Question: I'm populating my app with JSON off of a Rails app (<URL>. I want to be able to do the same thing in my app but I'm having difficulty doing that.
On my Storyboard I have a Collection Reusable View with a UICollectionReusableView class and an identifier called "releasesGroup", I also have a label that connects to the UICollectionReusableView called "releasesHeader".
I also want to show the corresponding date in the header, something like this:

'''
- (void)viewDidLoad
{
[super viewDidLoad];
NSURL *upcomingReleaseURL = [NSURL URLWithString:@"http://obscure-lake-7450.herokuapp.com/upcoming.json"];
NSData *jsonData = [NSData dataWithContentsOfURL:upcomingReleaseURL];
NSError *error = nil;
NSDictionary *dataDictionary = [NSJSONSerialization JSONObjectWithData:jsonData options:0 error:&error];
self.upcomingReleases = [NSMutableArray array];
NSArray *upcomingReleasesArray = [dataDictionary objectForKey:@"upcoming_releases"];
for (NSDictionary *upcomingReleaseDictionary in upcomingReleasesArray) {
UpcomingRelease *upcomingRelease = [UpcomingRelease upcomingReleaseWithName:[upcomingReleaseDictionary objectForKey:@"release_name"]];
upcomingRelease.release_date = [upcomingReleaseDictionary objectForKey:@"release_date"];
[self.upcomingReleases addObject:upcomingRelease];
}
[self.collectionView registerClass:[UpcomingReleaseCell class] forCellWithReuseIdentifier:@"UpcomingReleaseCell"];
}
- (NSInteger)numberOfSectionsInCollectionView:(UICollectionView *)collectionView
{
return 1;
}
- (NSInteger)collectionView:(UICollectionView *)collectionView numberOfItemsInSection:(NSInteger)section {
return [self.upcomingReleases count];
}
- (UICollectionViewCell *)collectionView:(UICollectionView *)collectionView cellForItemAtIndexPath:(NSIndexPath *)indexPath {
static NSString *identifier = @"Cell";
UpcomingReleaseCell *cell = [collectionView dequeueReusableCellWithReuseIdentifier:identifier forIndexPath:indexPath];
UpcomingRelease *upcomingRelease = [self.upcomingReleases objectAtIndex:indexPath.row];
cell.release_name.text = upcomingRelease.release_name;
return cell;
}
'''
'''
@interface ReleasesGroup : UICollectionReusableView
@property (weak, nonatomic) IBOutlet UILabel *releasesHeader;
@end
@implementation ReleasesGroup
- (id)initWithFrame:(CGRect)frame
{
self = [super initWithFrame:frame];
if (self) {
// Initialization code
}
return self;
}
@end
'''
Thanks.
'''
- (void)prepareForSegue:(UIStoryboardSegue *)segue sender:(id)sender
{
if ([[segue identifier] isEqualToString:@"showRelease"])
{
NSIndexPath *selectedIndexPath = [[self.collectionView indexPathsForSelectedItems] objectAtIndex:0];
ReleaseViewController *releaseViewController = [segue destinationViewController];
releaseViewController.singleRelease = self.upcomingReleases[selectedIndexPath.row];
}
}
'''
'''
#import <UIKit/UIKit.h>
#import "UpcomingRelease.h"
@interface ReleaseViewController : UIViewController
@property (strong, nonatomic) UpcomingRelease *singleRelease;
@property (weak, nonatomic) IBOutlet UILabel *release_name;
@property (weak, nonatomic) IBOutlet UILabel *release_price;
@property (weak, nonatomic) IBOutlet UILabel *release_colorway;
@property (weak, nonatomic) IBOutlet UILabel *release_date;
@property (weak, nonatomic) IBOutlet UIImageView *thumb;
@end
'''
'''
#import "ReleaseViewController.h"
@interface ReleaseViewController ()
@end
@implementation ReleaseViewController
@synthesize singleRelease = _singleRelease;
@synthesize release_name = _release_name;
@synthesize release_price = _release_price;
@synthesize release_colorway = _release_colorway;
@synthesize release_date = _release_date;
@synthesize thumb = _thumb;
- (id)initWithNibName:(NSString *)nibNameOrNil bundle:(NSBundle *)nibBundleOrNil
{
self = [super initWithNibName:nibNameOrNil bundle:nibBundleOrNil];
if (self) {
// Custom initialization
}
return self;
}
- (void)viewDidLoad
{
[super viewDidLoad];
NSString *thumbURL = nil;
if ([_singleRelease.images isKindOfClass:[NSArray class]] && [_singleRelease.images count])
thumbURL = [[[[[_singleRelease.images objectAtIndex:0] objectForKey:@"image_file"] objectForKey:@"image_file"] objectForKey:@"medium"] objectForKey:@"url"];
if (thumbURL)
{
NSData *imageData = [NSData dataWithContentsOfURL:[NSURL URLWithString:thumbURL]];
UIImage *image = [UIImage imageWithData:imageData];
self.thumb.image = image;
}
else {
self.thumb.image = [UIImage imageNamed:@"cover.png"];
}
self.release_name.text = self.singleRelease.release_name;
self.release_price.text = [NSString stringWithFormat:@"$%@", _singleRelease.release_price];
self.release_colorway.text = self.singleRelease.release_colorway;
self.release_date.text = [NSString stringWithFormat:@"%@", _singleRelease.formattedDate];
}
- (void)didReceiveMemoryWarning
{
[super didReceiveMemoryWarning];
// Dispose of any resources that can be recreated.
}
@end
'''
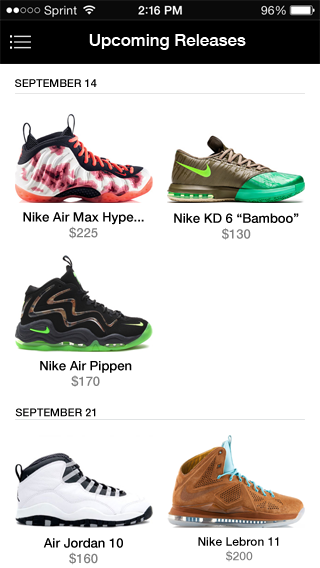
Answer: Ok, it would appear that you are missing quite a few things. First off: to group the releases by day, you will need some kind of date manipulation, in your viewDidLoad method, you will need to already group the json data into "buckets" corresponding to the release date. Once you have this, the rest is a piece of cake. So onto it:
First off, you'll need a property in your view controller that contains all of the data. Something like:
'''
@property (strong, nonatomic) NSDictionary *upReleases;
@property (strong, nonatomic) NSArray *releaseBuckets;
'''
Then, in your 'viewDidLoad' method, you'll need to populate this dictionary:
'''
- (void)viewDidLoad
{
[super viewDidLoad];
NSURL *upcomingReleaseURL = [NSURL URLWithString:@"http://obscure-lake-7450.herokuapp.com/upcoming.json"];
NSData *jsonData = [NSData dataWithContentsOfURL:upcomingReleaseURL];
NSError *error = nil;
NSDictionary *dataDictionary = [NSJSONSerialization JSONObjectWithData:jsonData options:0 error:&error];
NSArray *upcomingReleasesArray = [dataDictionary objectForKey:@"upcoming_releases"];
//This is the dateFormatter we'll need to parse the release dates
NSDateFormatter *dateFormatter = [[NSDateFormatter alloc] init];
[dateFormatter setDateFormat:@"yyyy-MM-dd'T'HH:mm:ss.SSSv"];
NSTimeZone *gmt = [NSTimeZone timeZoneWithAbbreviation:@"GMT"];
[dateFormatter setTimeZone:gmt];
[dateFormatter setLocale:[[NSLocale alloc] initWithLocaleIdentifier:@"en_GB"]]; //A bit of an overkill to avoid bugs on different locales
//Temp array where we'll store the unsorted bucket dates
NSMutableArray *buckets = [[NSMutableArray alloc] init];
NSMutableDictionary *tmpDict = [[NSMutableDictionary alloc] init];
for (NSDictionary *upcomingReleaseDictionary in upcomingReleasesArray) {
//We find the release date from the string
NSDate *releaseDate = [dateFormatter dateFromString:[upcomingReleaseDictionary objectForKey:@"release_date"]];
//We create a new date that ignores everything that is not the actual day
//(ignoring stuff like the time of the day)
NSCalendar *gregorian = [[NSCalendar alloc] initWithCalendarIdentifier:NSGregorianCalendar];
NSDateComponents *components =
[gregorian components:(NSDayCalendarUnit | NSMonthCalendarUnit | NSYearCalendarUnit) fromDate:releaseDate];
//This will represent our releases "bucket"
NSDate *bucket = [gregorian dateFromComponents:components];
//We get the existing objects in the bucket and update it with the latest addition
NSMutableArray *releasesInBucket = [tmpDict objectForKey:bucket];
if (!releasesInBucket){
releasesInBucket = [NSMutableArray array];
[buckets addObject:bucket];
}
UpcomingRelease *upcomingRelease = [UpcomingRelease upcomingReleaseWithName:[upcomingReleaseDictionary objectForKey:@"release_name"]];
upcomingRelease.release_date = [upcomingReleaseDictionary objectForKey:@"release_date"];
[releasesInBucket addObject:upcomingRelease];
[tmpDict setObject:releasesInBucket forKey:bucket];
}
[buckets sortUsingComparator:^NSComparisonResult(id obj1, id obj2) {
NSDate* date1 = obj1;
NSDate* date2 = obj2;
//This will sort the dates in ascending order (earlier dates first)
return [date1 compare:date2];
//Use [date2 compare:date1] if you want an descending order
}];
self.upReleases = [NSDictionary dictionaryWithDictionary:tmpDict];
self.releaseBuckets = [NSArray arrayWithArray:buckets];
}
'''
Next, you need to have as many sections as the release buckets. Piece of cake:
'''
-(NSInteger)numberOfSectionsInCollectionView:(UICollectionView *)collectionView
{
return [self.releaseBuckets count];
}
'''
And as many cells for each bucket as the products being released in that date:
'''
-(NSInteger)collectionView:(UICollectionView *)collectionView numberOfItemsInSection:(NSInteger)section
{
return [[self.upReleases objectForKey:self.releaseBuckets[section]] count];
}
'''
Then, you'll need to set up the header for each section (again, a little bit of date manipulation is necessary to have the right format for your header section):
'''
-(UICollectionReusableView *)collectionView:(UICollectionView *)collectionView viewForSupplementaryElementOfKind:(NSString *)kind atIndexPath:(NSIndexPath *)indexPath
{
ReleasesGroup* releaseGroup = [collectionView dequeueReusableSupplementaryViewOfKind:UICollectionElementKindSectionHeader withReuseIdentifier:@"releasesGroup" forIndexPath:indexPath];
//We tell the formatter to produce a date in the format "Name-of-the-month day"
NSDateFormatter *dateFormatter = [[NSDateFormatter alloc] init];
[dateFormatter setDateFormat:@"MMMM dd"];
NSTimeZone *gmt = [NSTimeZone timeZoneWithAbbreviation:@"GMT"];
[dateFormatter setTimeZone:gmt];
[dateFormatter setLocale:[[NSLocale alloc] initWithLocaleIdentifier:@"en_GB"]];
//We read the bucket date and feed it to the date formatter
NSDate* bucketDate = self.releaseBuckets[indexPath.section];
releaseGroup.releasesHeader.text = [[dateFormatter stringFromDate:bucketDate] uppercaseString];
return releaseGroup;
}
'''
Lastly, you'll need to setup the single cells:
'''
- (UICollectionViewCell *)collectionView:(UICollectionView *)collectionView cellForItemAtIndexPath:(NSIndexPath *)indexPath {
static NSString *identifier = @"Cell";
UpcomingReleaseCell *cell = [collectionView dequeueReusableCellWithReuseIdentifier:identifier forIndexPath:indexPath];
UpcomingRelease *upcomingRelease = [self.upReleases objectForKey:self.releaseBuckets[indexPath.section]][indexPath.row];
cell.release_name.text = upcomingRelease.release_name;
return cell;
}
'''
This whole code has been tested and works.
EDITED to include a sorted array for the keys